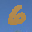
Label: 6